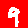
Digit: 9